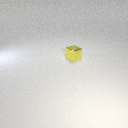
small yellow metal cube